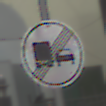
Verkehrszeichen: EndeUeberholverbotKraftfahrzeuge
Umgebung: Outdoor, Urban
Tageszeit: MorningAfternoon
Wetter: Overcast
Licht: Natural
Jahreszeit: NotSpecified
Kontrast: LowContrast